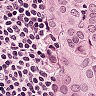
Metastatic tissue present: yes